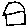
Label: house